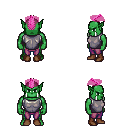
a pixel art fantasy rpg character, male body template, orc, green skin, steel chest armor, magenta pants, pink short mohawk hairstyle, brown shoes, four views (front, back, left, right), 2x2 character sprite sheet, small pixel art, hard edges, no anti-aliasing